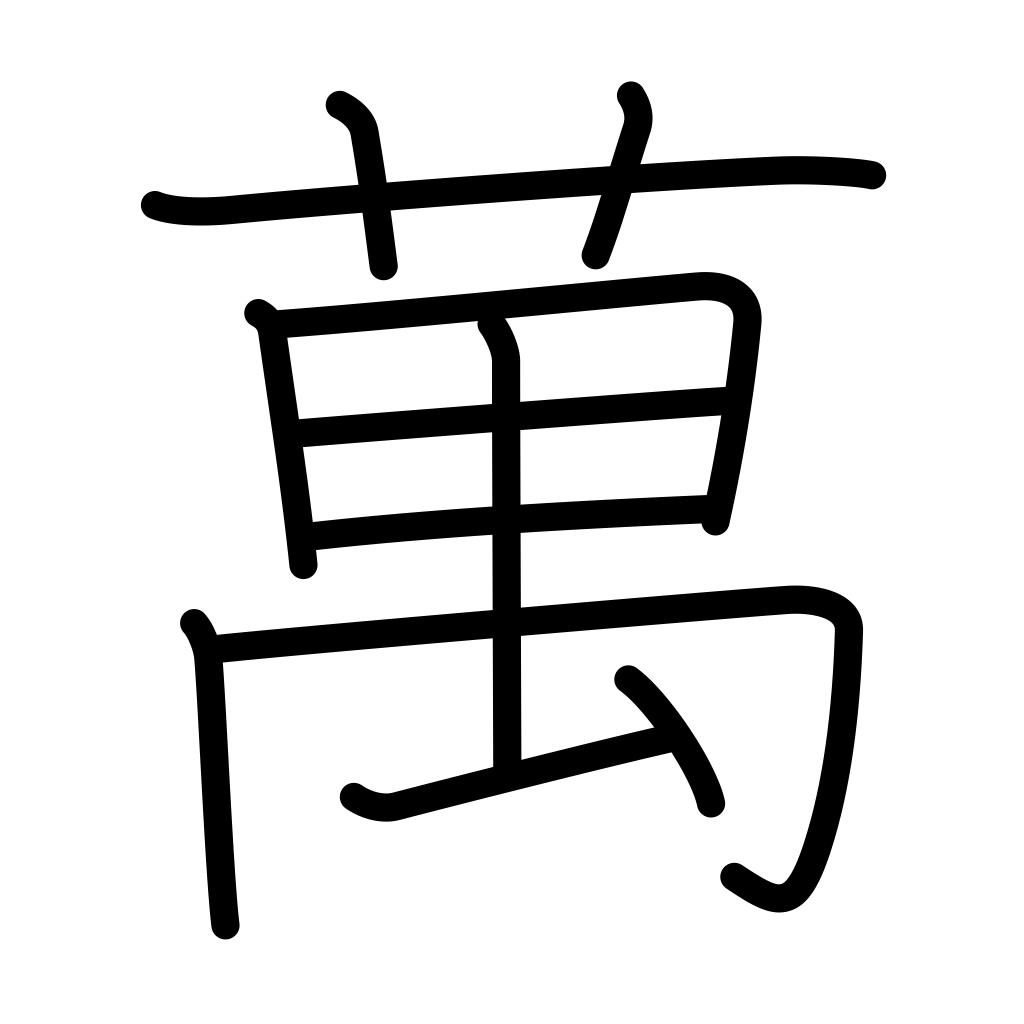
Meaning: ten thousand, 10,000